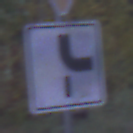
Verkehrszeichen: VerlaufVorfahrtsstrasse10
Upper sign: VorfahrtGewaehren
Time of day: Night
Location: Outdoor (Suburban)
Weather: PartlyCloudy
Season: NotSpecified
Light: Artificial